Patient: sex M, age 46
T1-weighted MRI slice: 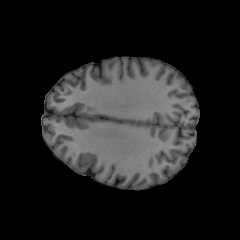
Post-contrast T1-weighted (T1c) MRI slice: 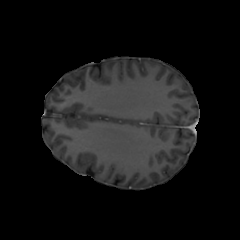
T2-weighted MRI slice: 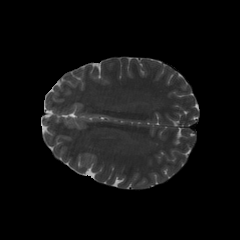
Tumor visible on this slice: no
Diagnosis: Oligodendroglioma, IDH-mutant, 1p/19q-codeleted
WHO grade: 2